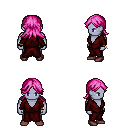
a pixel art fantasy rpg character, male body template, dark elf, purple skin, red robe, metal pants, pink loose hair, bracelets, maroon shoes, four views (front, back, left, right), 2x2 character sprite sheet, small pixel art, hard edges, no anti-aliasing